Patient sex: M
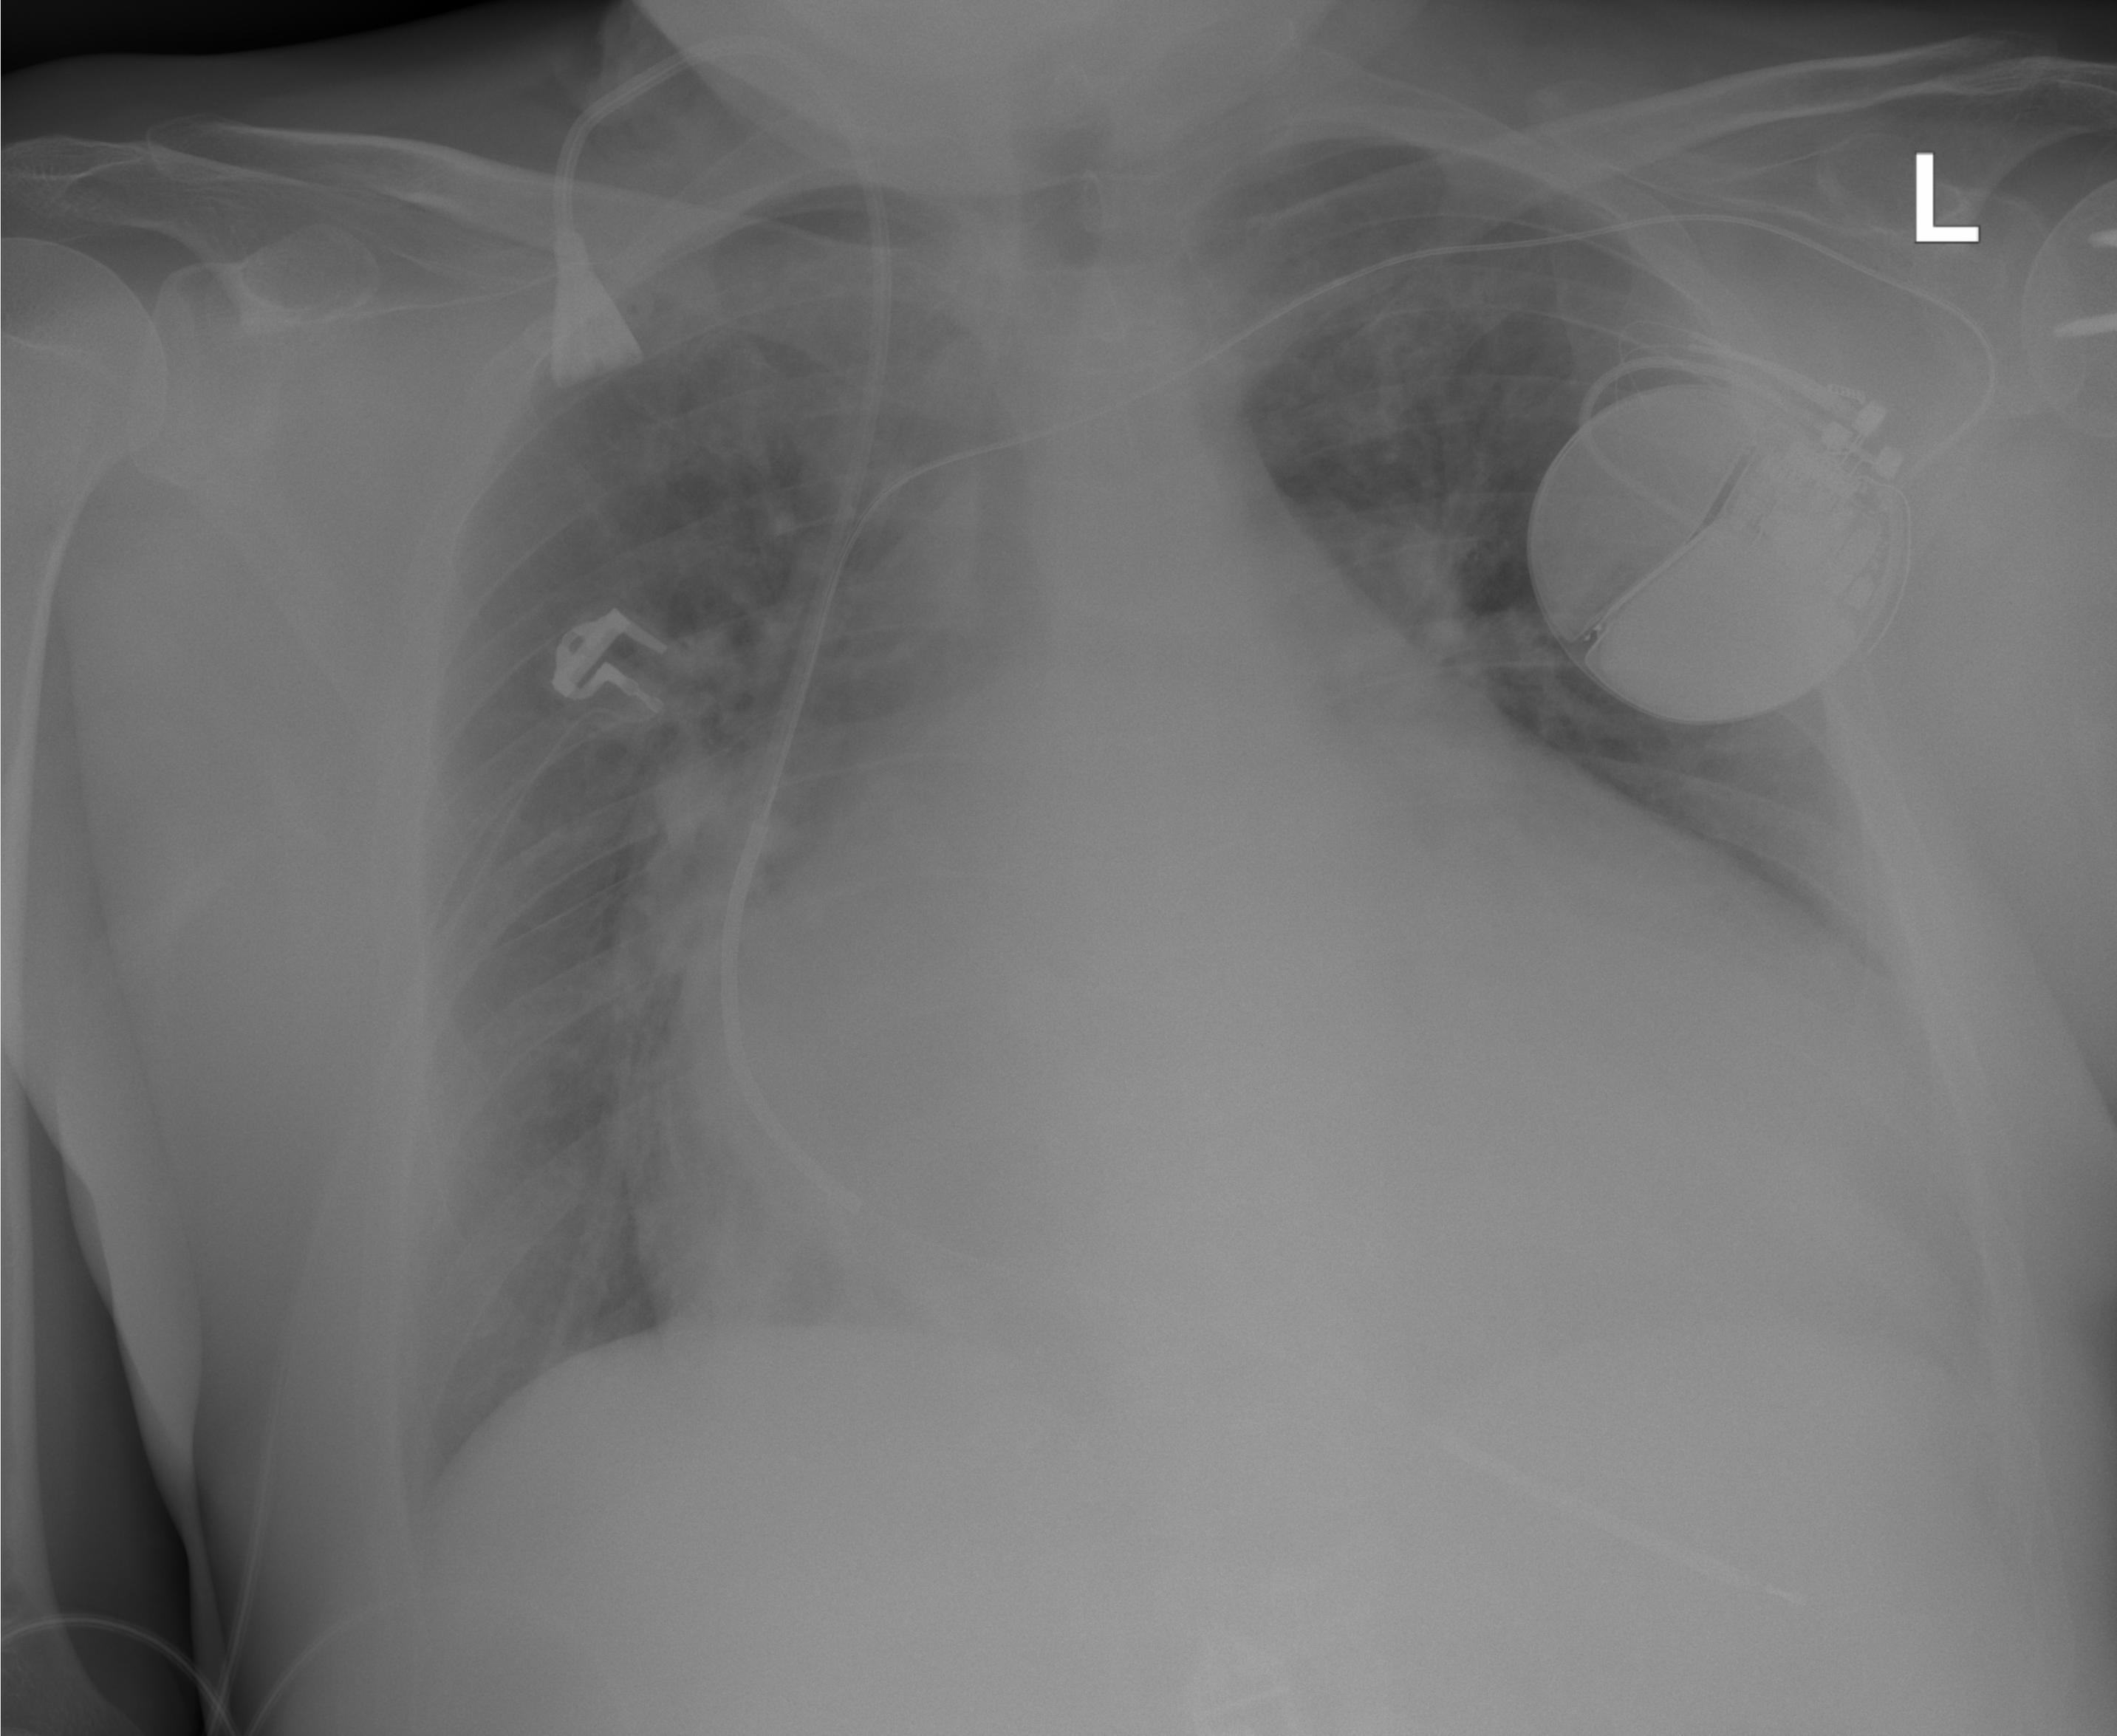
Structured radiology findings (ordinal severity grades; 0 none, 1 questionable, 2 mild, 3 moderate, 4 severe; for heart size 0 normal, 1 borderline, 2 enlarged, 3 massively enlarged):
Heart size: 3
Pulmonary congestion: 2
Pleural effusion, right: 2
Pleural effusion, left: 0
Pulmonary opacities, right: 1
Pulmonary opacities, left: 1
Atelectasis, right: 2
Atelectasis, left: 1